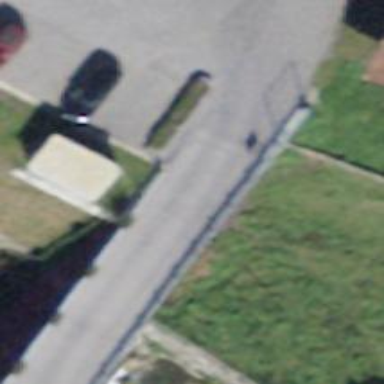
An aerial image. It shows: Unclassified road with asphalt surface crossing over bridge. The road does not have sidewalk.